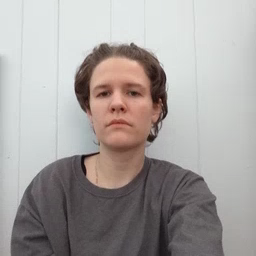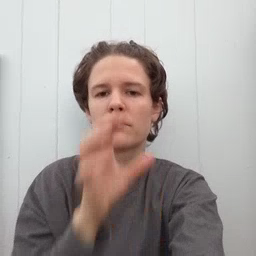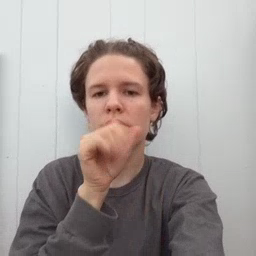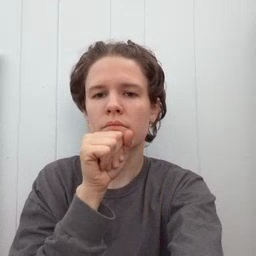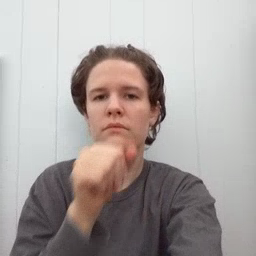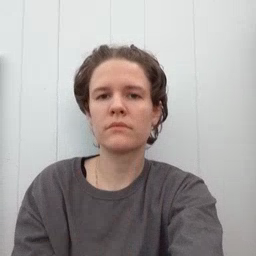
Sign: orange